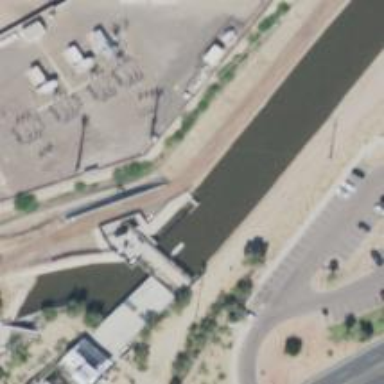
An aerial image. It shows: Canal.